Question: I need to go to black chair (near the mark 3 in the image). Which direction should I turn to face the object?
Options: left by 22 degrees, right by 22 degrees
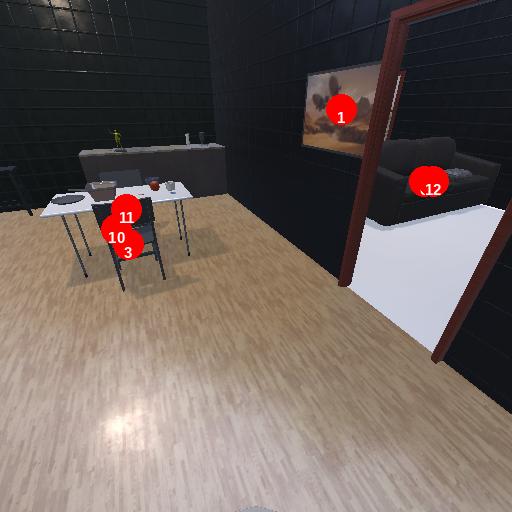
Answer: left by 22 degrees